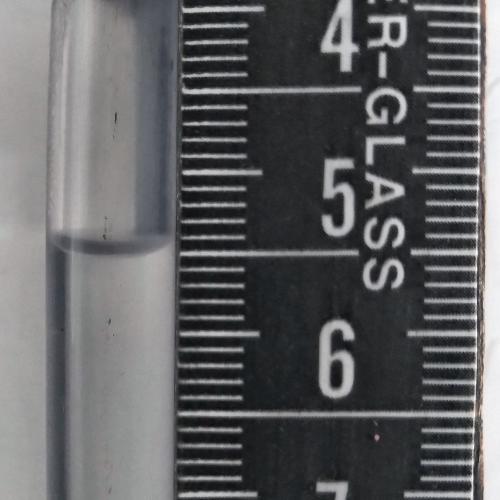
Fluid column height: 5.5 cm